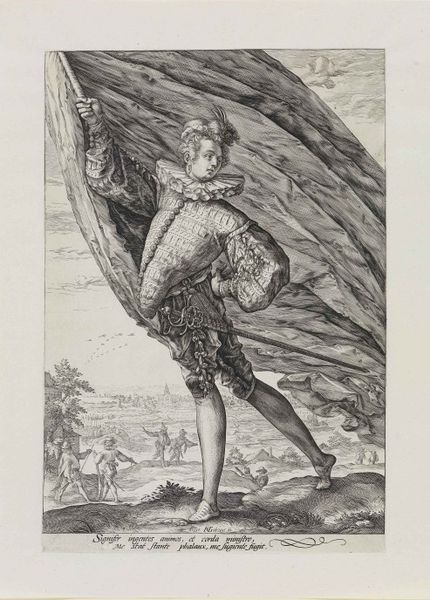
Titel: Der Fahnenschwinger
Künstler: Hendrick Goltzius
Standort: Karlsruhe
Institution: Staatliche Kunsthalle Karlsruhe
Schlagwörter: baum, hand, himmel, kampf, mann, schatten, vogel, weiß, wolken, bäume, fluss, landschaft, menschen, stadt, frankreich, grau, hell, hintergrund, hut, licht, männer, schwarz, zeichnung, haus, tuch, wiese, hochformat, leute, mode, arm, arme, barock, falten, federn, kragen, mensch, ärmel, hals, halskrause, hände, feld, horizont, natur, vögel, weite, wind, büsche, kirche, kostüm, pose, stoff, adel, kind, personen, spitzen, person, idealisierung, locken, puffärmel, renaissance, rokoko, wald, bauern, schornstein, turm, beine, aussicht, spanien, schrift, segel, ort, schuhe, fahne, flagge, laufen, berge, dorf, grafik, graphik, figuren, französisch, banner, schlacht, church, conflict, fancy, feathers, fight, hat, king, men, military, people, soldier, soldiers, stockings, sword, white, aristocracy, black, collar, dress, face, figures, france, gray, grey, hair, nose, old, portrait, spielen, inschrift, print, floor, perspective, plant, junge, knöpfe, bub, wandern, druck, druckgraphik, radierung, stich, revolution, schwarzweiß, schwert, säbel, text, soldat, bürger, litho, beschriftung, bleistift, degen, personifikation, krause, feather, jüngling, junger mann, sad, flower, angel, cloud, clouds, fighting, man, sky, tree, dolch, wams, schreiten, background, field, head, hill, hills, house, landscape, ocean, sea, distance, tower, trees, village, diagonale, armor, armour, boy, costume, eyes, feet, male, noble, prince, kniebundhose, grass, plants, view, dürer, drawing, paper, emblem, kupferstich, black and white, kopfschmuck, fabric, mouth, wrinkles, army, bird, etching, line, sketch, walking, träger, battle, birds, flying, french, heroisch, sieger, writing, wings, beach, sail, flag, town, legende, cherub, italy, gefecht, city, human, royal, waving, clothes, garment, beschriftet, ink, inscription, italian, walk, art, ground, what, foot, large, pants, shoe, shoes, engraving, pencil, england, english, draw, eye, legs, lines, war, schwenken, cloth, finger, slippers, mühlradkragen, fahnenträger, fields, vogelflug, stripes, dutch, spire, trot, gentleman, guard, grphik, humans, land, landsknecht, gewnd, carving, trousers, clothing, fashion, masculine, roccaile, fanhne, plain, shirt, kid, dancing, standing, staff, sticj, latin, ruffles, stocking, knee, leg, sleeves, words, dancers, weapon, material, press, ruffle, agriculture, ruff, standard, breeches, outfit, ugly, tights, freedom, victory, shorts, move, holding, barefoot, wrinkle, colonial, socks, aristocratic, liberty, ne, fahnenschwinger, sjy, old fashioned, belly, indigenous, hendrick goltzius, standard bearer, mannerist, haarlem, sixteenth-century, burin, goltzius, elizabethan, doubley, dublet, stance, snad, guy, wky, fool, gay, conquistador, conqueror, piss on me, fucking piss on me, but do it in the antarctic, so the piss freezes and turns to ice, impale me with spear's of piss, i'm a fat gay and i want to go to ice hell ftw, ripple, weird, pompous, block print, footsteps, renissiance, slipper, conquer, renissance, dude, sheath, battling, prance, shirts, gotzius, tiwer, back and white, ensign, billow, well dressed, capris, doublet, puffy, peru, bo, fähnrich, britches, briches, ddrawing, backward, coolar, campaign, high collar, halskraue, conquering, conquerors, gentlemant, kite, poseur, costme, kits, kniebunghosen, hässlicher bauch, person of higher standing